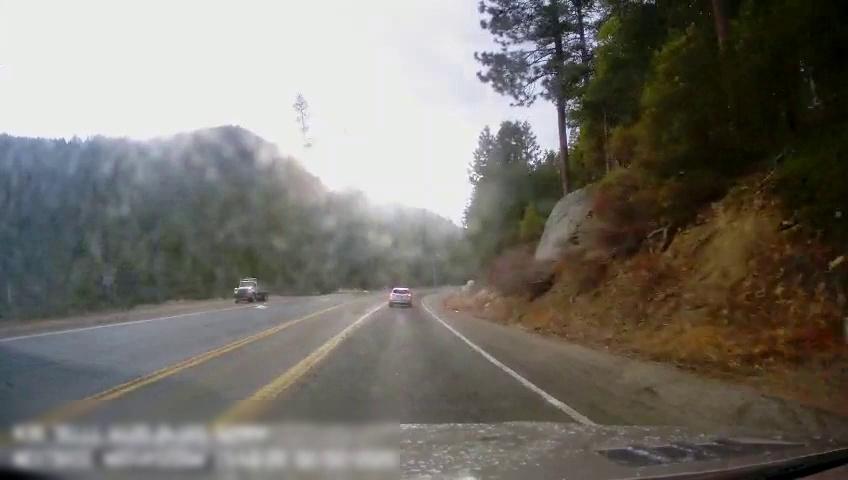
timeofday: Day
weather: Sunny
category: Drivable Space
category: Vehicles | SUV
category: Vehicles | Truck
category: Lanes | Alternate Lane
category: Lanes | Current Lane
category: Lanes | Opposite Lane
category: Lanes | Opposite Lane
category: Lanes | Opposite Lane
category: Lanes | Opposite Lane